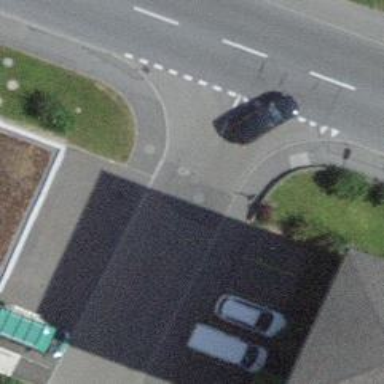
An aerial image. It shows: Kerb serving as barrier.